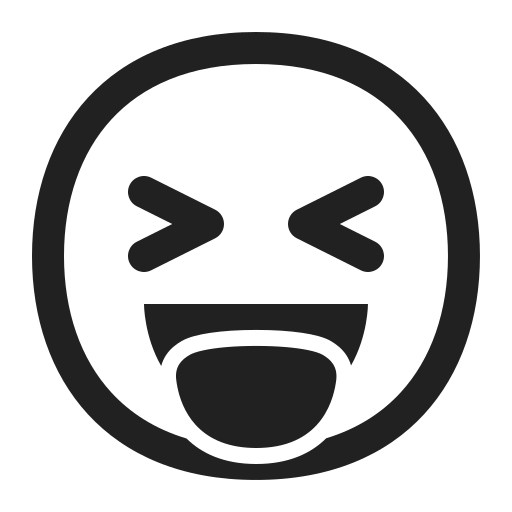
squinting face with tongue high contrast